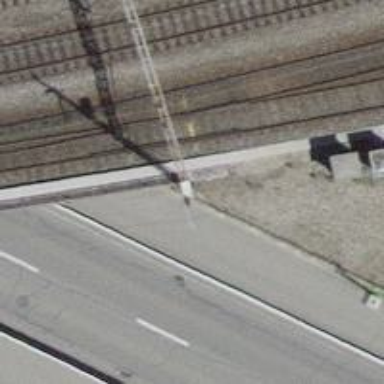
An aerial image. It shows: Railway bridge with electrified contact lines. It is siding with one track.